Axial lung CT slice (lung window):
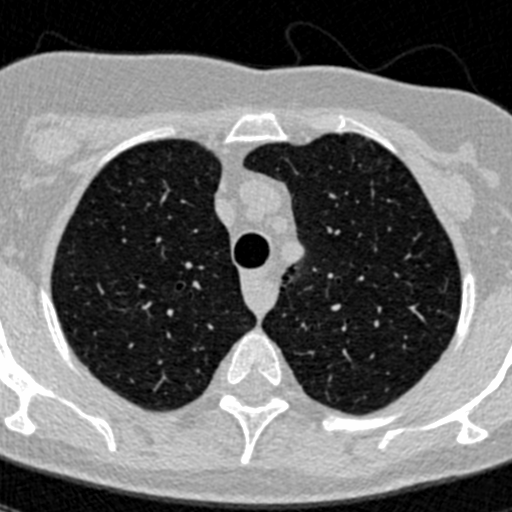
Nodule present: no